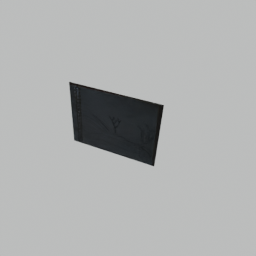
Label: decoration